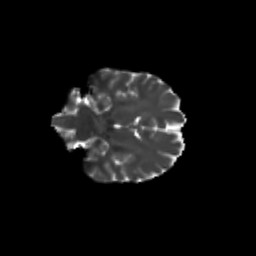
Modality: T2w
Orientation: coronal
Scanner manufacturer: siemens
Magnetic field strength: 3 T
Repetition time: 9.2 s
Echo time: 0.084 s